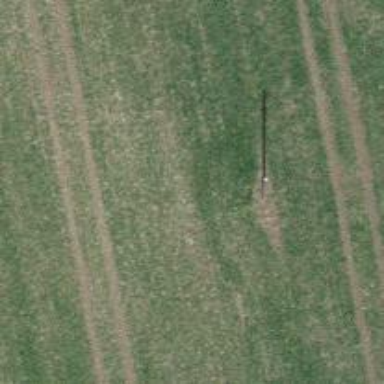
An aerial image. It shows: Power pole.